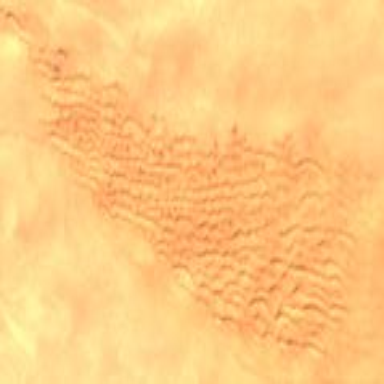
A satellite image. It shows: Barren erg desert with sandy surface.